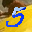
Label: 5